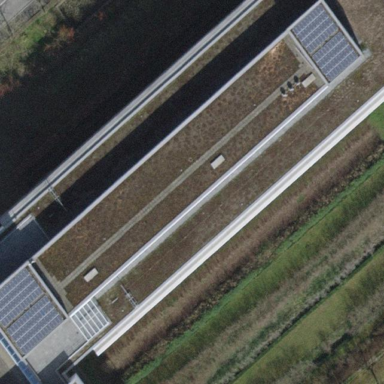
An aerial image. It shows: Building with flat roof. The building is white in color.